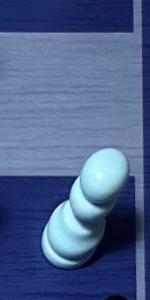
Label: Pawn_White